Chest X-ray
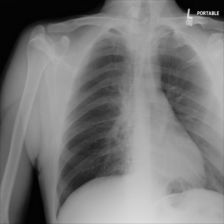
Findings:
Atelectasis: negative
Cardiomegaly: negative
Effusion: negative
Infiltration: negative
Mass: negative
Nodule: negative
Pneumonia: negative
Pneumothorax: negative
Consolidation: negative
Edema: negative
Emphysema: negative
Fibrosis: negative
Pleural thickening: negative
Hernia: negative